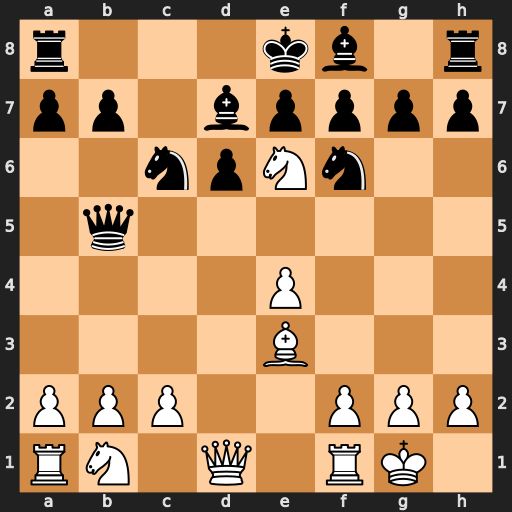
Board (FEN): r3kb1r/pp1bpppp/2npNn2/1q6/4P3/4B3/PPP2PPP/RN1Q1RK1
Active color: w
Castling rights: kq
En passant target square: -
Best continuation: Nc7+ Kd8 Nxb5